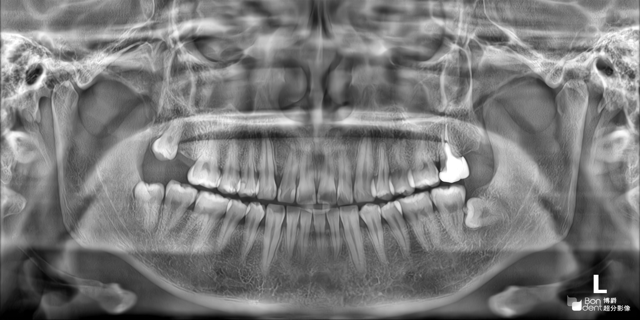
adult